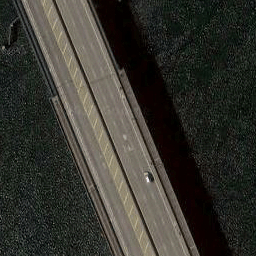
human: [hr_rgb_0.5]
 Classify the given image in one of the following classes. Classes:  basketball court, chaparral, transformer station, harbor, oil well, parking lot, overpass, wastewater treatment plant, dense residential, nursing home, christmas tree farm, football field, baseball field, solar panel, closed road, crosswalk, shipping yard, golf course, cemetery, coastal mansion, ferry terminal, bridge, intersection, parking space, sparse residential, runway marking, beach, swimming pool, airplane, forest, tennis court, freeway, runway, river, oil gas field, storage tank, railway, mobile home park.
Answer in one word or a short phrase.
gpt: bridge